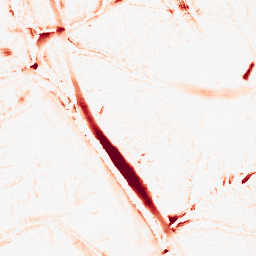
Category: morphological
Decomposition family: tophat
Decomposition parameters: size: 10
mode: white
Upsampling method: fft_zeropad
Upsampling parameters: scale: 8
Upsampling scale: 8